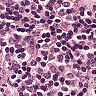
Metastatic tissue present: no